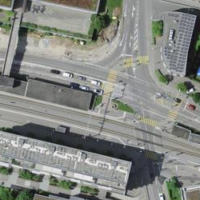
EUNIS habitat code: 54
Species observed at this site:
Certhia brachydactyla
Corvus corone
Cyanistes caeruleus
Lophophanes cristatus
Sturnus vulgaris
Chloris chloris
Dendrocopos major
Streptopelia decaocto
Passer domesticus
Fringilla coelebs
Regulus ignicapilla
Buteo buteo
Sylvia atricapilla
Carduelis carduelis
Columba palumbus
Turdus merula
Poecile palustris
Parus major
Erithacus rubecula
Portulaca oleracea
Hirundo rustica
Milvus migrans
Pica pica
Phoenicurus ochruros
Sitta europaea
Garrulus glandarius
Milvus milvus
Falco tinnunculus